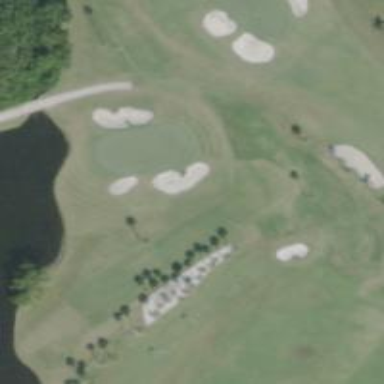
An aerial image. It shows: Golf hole.